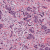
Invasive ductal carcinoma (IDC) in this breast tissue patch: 1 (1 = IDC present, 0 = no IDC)